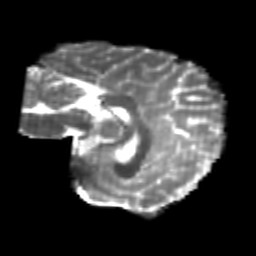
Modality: T2w
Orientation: sagittal
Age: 20
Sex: female
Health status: healthy
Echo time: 0.074 s